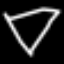
Label: diamond